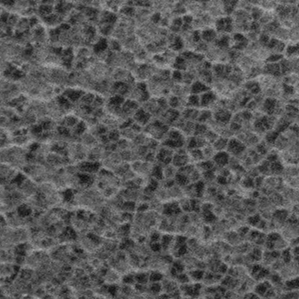
Label: frost